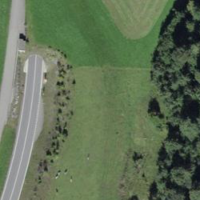
EUNIS habitat code: 55
Species observed at this site:
Papilio machaon
Stauroderus scalaris
Argynnis paphia
Aglais urticae